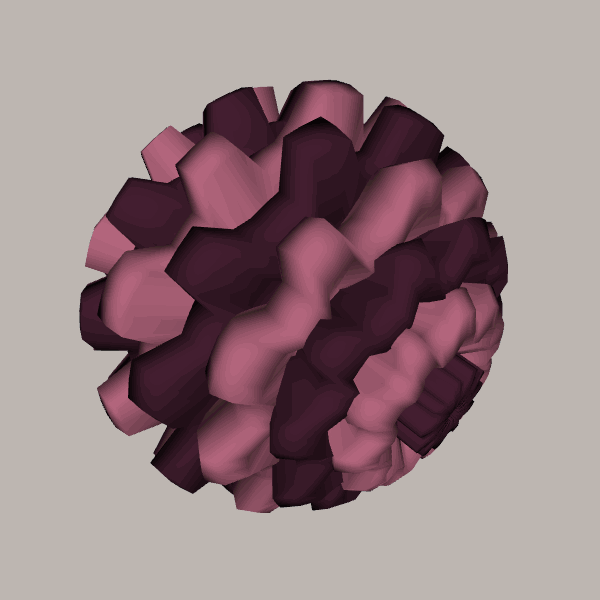
Background: light